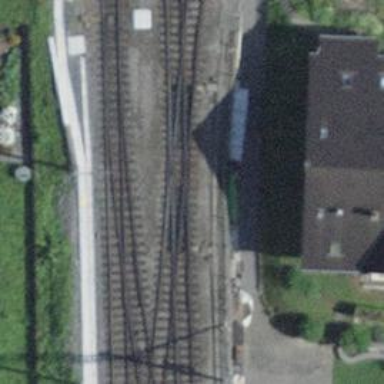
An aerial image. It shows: Narrow-gauge railway track with electrified contact line. The railway has one track.